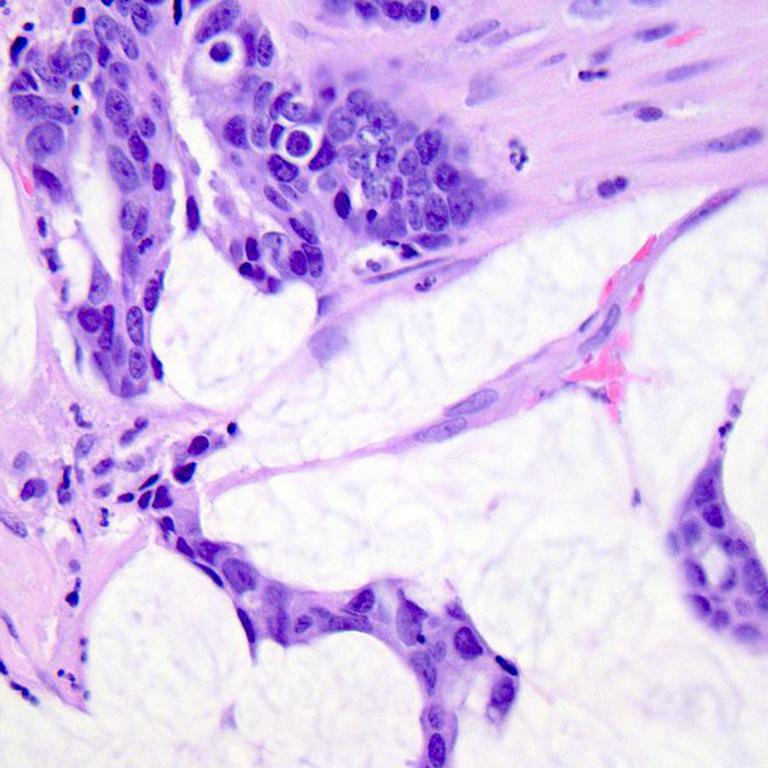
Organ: colon
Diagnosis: adenocarcinomas